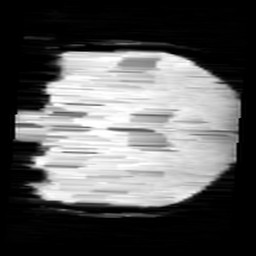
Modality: minIP
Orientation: coronal
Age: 9
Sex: male
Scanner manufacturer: siemens
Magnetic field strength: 3 T
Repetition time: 0.027 s
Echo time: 0.02 s